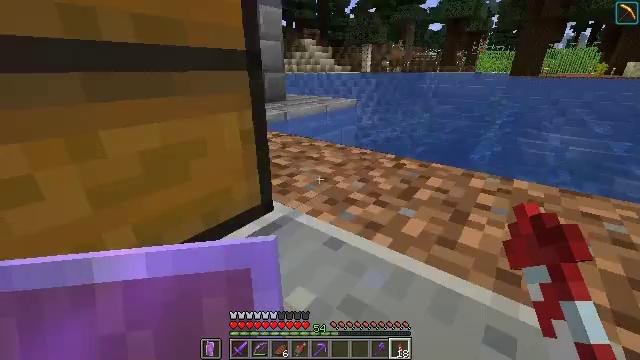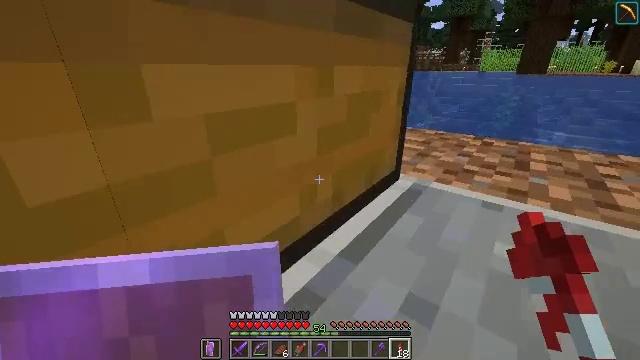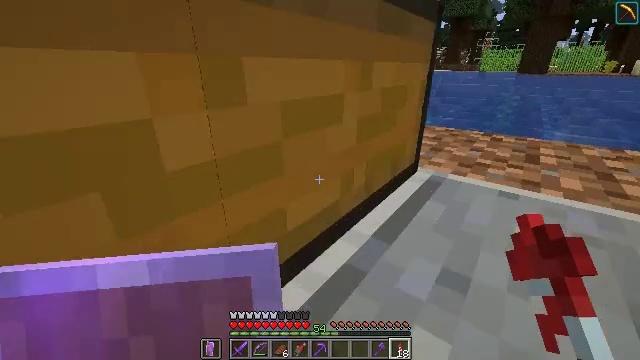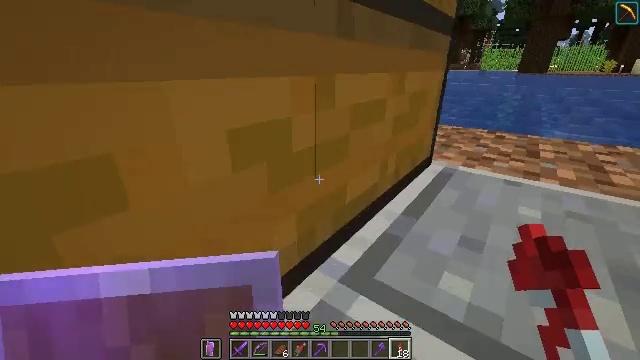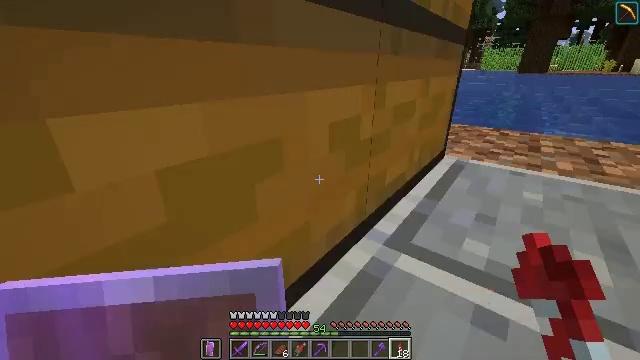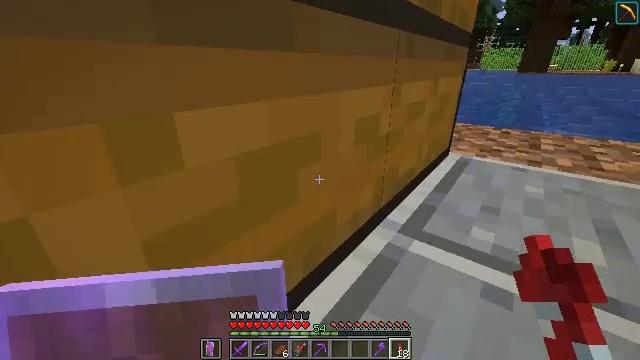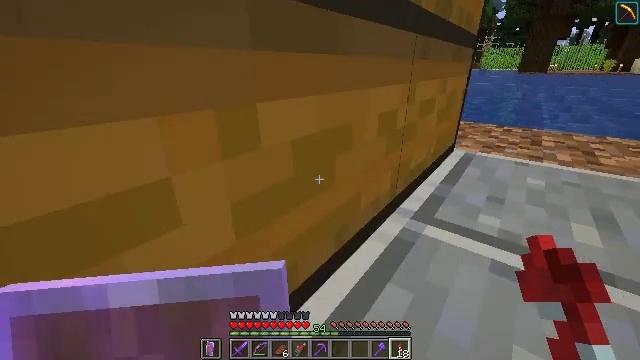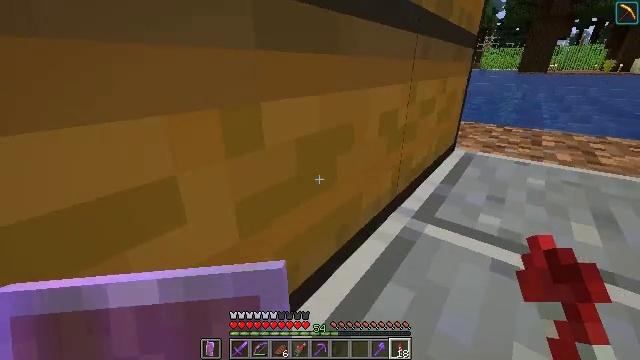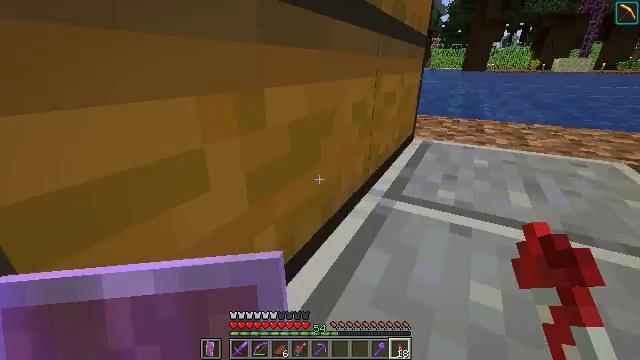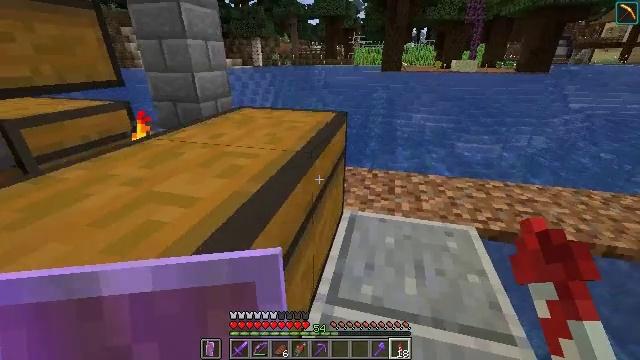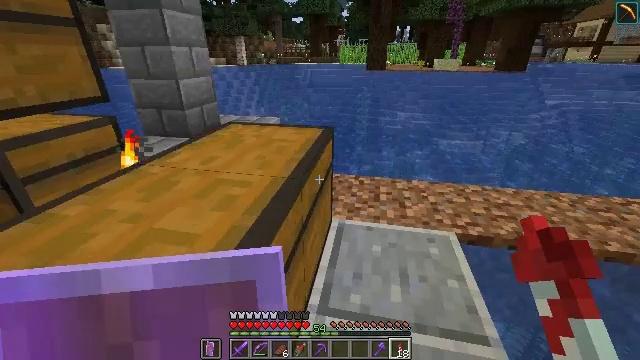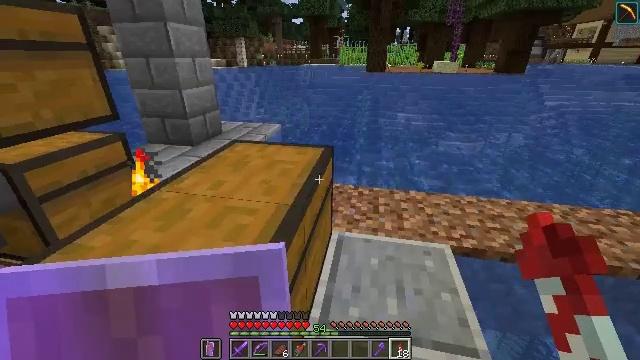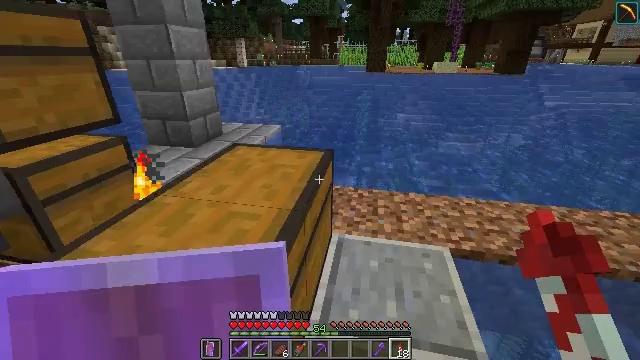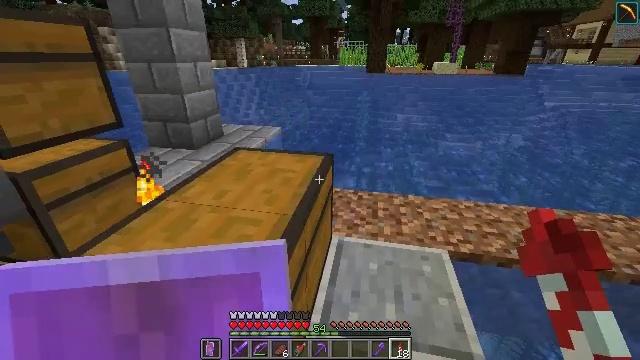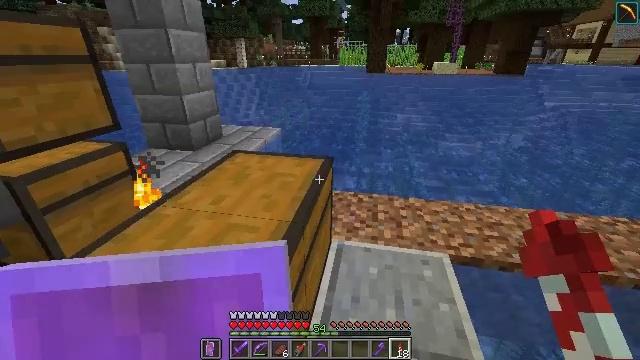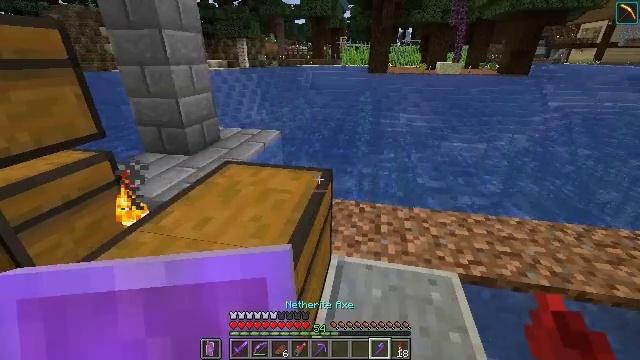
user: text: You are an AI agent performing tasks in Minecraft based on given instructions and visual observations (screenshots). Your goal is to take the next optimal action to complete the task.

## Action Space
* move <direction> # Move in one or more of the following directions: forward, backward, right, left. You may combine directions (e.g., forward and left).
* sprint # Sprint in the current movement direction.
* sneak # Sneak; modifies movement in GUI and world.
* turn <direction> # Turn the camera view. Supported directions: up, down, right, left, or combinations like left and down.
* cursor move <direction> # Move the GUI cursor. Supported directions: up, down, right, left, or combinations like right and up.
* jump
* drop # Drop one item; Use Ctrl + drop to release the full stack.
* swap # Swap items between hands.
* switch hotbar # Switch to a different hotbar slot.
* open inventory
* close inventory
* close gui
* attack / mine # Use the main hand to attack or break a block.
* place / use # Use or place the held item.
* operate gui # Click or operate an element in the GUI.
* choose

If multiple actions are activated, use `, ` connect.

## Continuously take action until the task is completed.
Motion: motion action
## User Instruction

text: Break the brown shulker box to pick it up.
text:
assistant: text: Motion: no_op
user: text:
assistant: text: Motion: no_op
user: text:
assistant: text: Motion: no_op
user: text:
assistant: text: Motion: no_op
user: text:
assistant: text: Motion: no_op
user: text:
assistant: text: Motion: no_op
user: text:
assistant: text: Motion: no_op
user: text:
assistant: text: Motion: turn right
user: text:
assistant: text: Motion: turn right and down
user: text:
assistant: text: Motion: turn right
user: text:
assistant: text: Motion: no_op
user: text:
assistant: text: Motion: no_op
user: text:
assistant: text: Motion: no_op
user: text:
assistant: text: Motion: move forward
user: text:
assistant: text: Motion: move forward
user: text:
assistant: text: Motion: move forward and move right, turn left
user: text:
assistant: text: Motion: move forward and move right, turn left
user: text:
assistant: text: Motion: move forward and move right, turn left and down
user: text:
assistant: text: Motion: move forward, turn left
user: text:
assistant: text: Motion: turn left
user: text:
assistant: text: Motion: turn left
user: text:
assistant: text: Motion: no_op
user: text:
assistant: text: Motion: no_op
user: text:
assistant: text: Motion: no_op
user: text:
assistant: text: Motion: no_op
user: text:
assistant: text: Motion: no_op
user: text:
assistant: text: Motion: no_op
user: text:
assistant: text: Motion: no_op
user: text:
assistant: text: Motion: move right
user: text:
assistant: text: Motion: move right